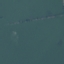
Land use / land cover class: SeaLake